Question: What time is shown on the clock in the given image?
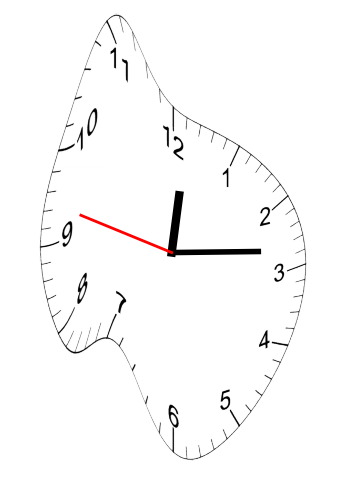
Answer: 12:13:47